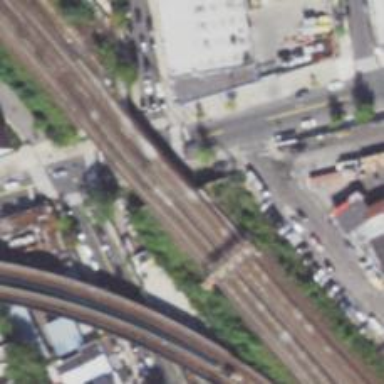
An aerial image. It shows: Bridge over electrified railway track.